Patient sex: F
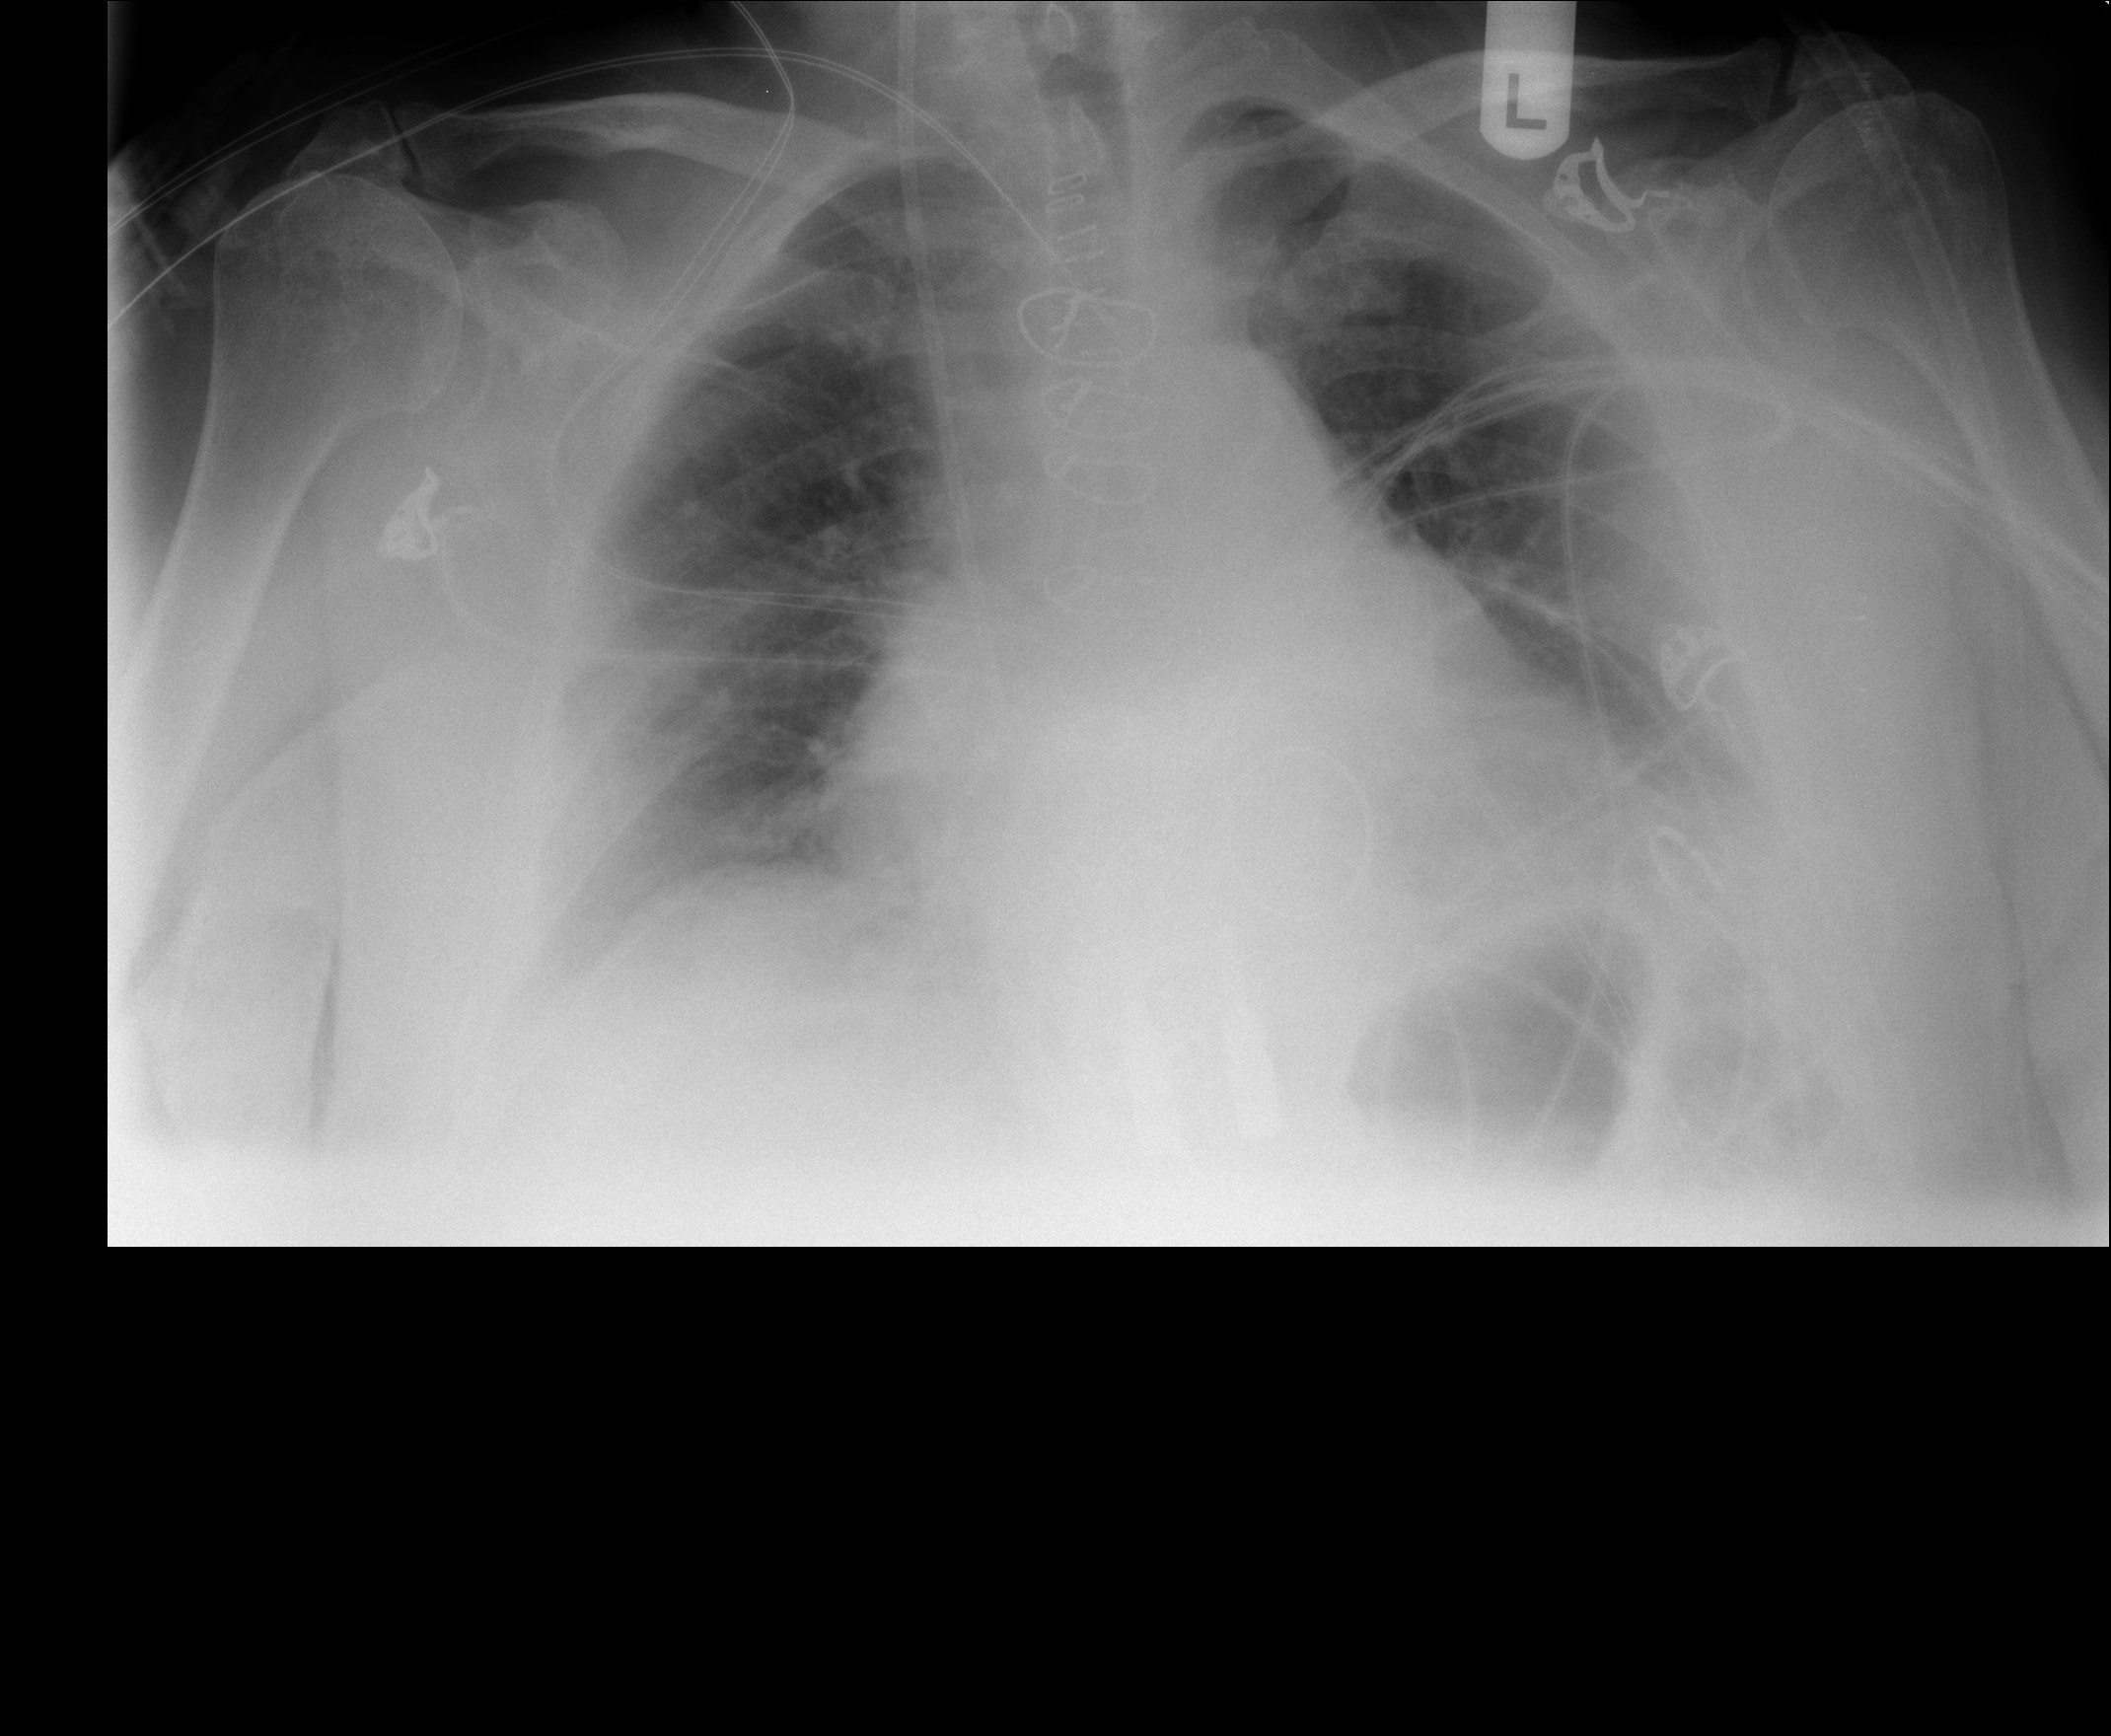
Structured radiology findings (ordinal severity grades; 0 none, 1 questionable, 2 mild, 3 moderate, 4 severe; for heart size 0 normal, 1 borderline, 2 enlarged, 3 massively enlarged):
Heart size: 2
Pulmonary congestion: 2
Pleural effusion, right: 1
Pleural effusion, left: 2
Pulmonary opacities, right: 0
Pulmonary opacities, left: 0
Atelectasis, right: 2
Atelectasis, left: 2